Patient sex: M
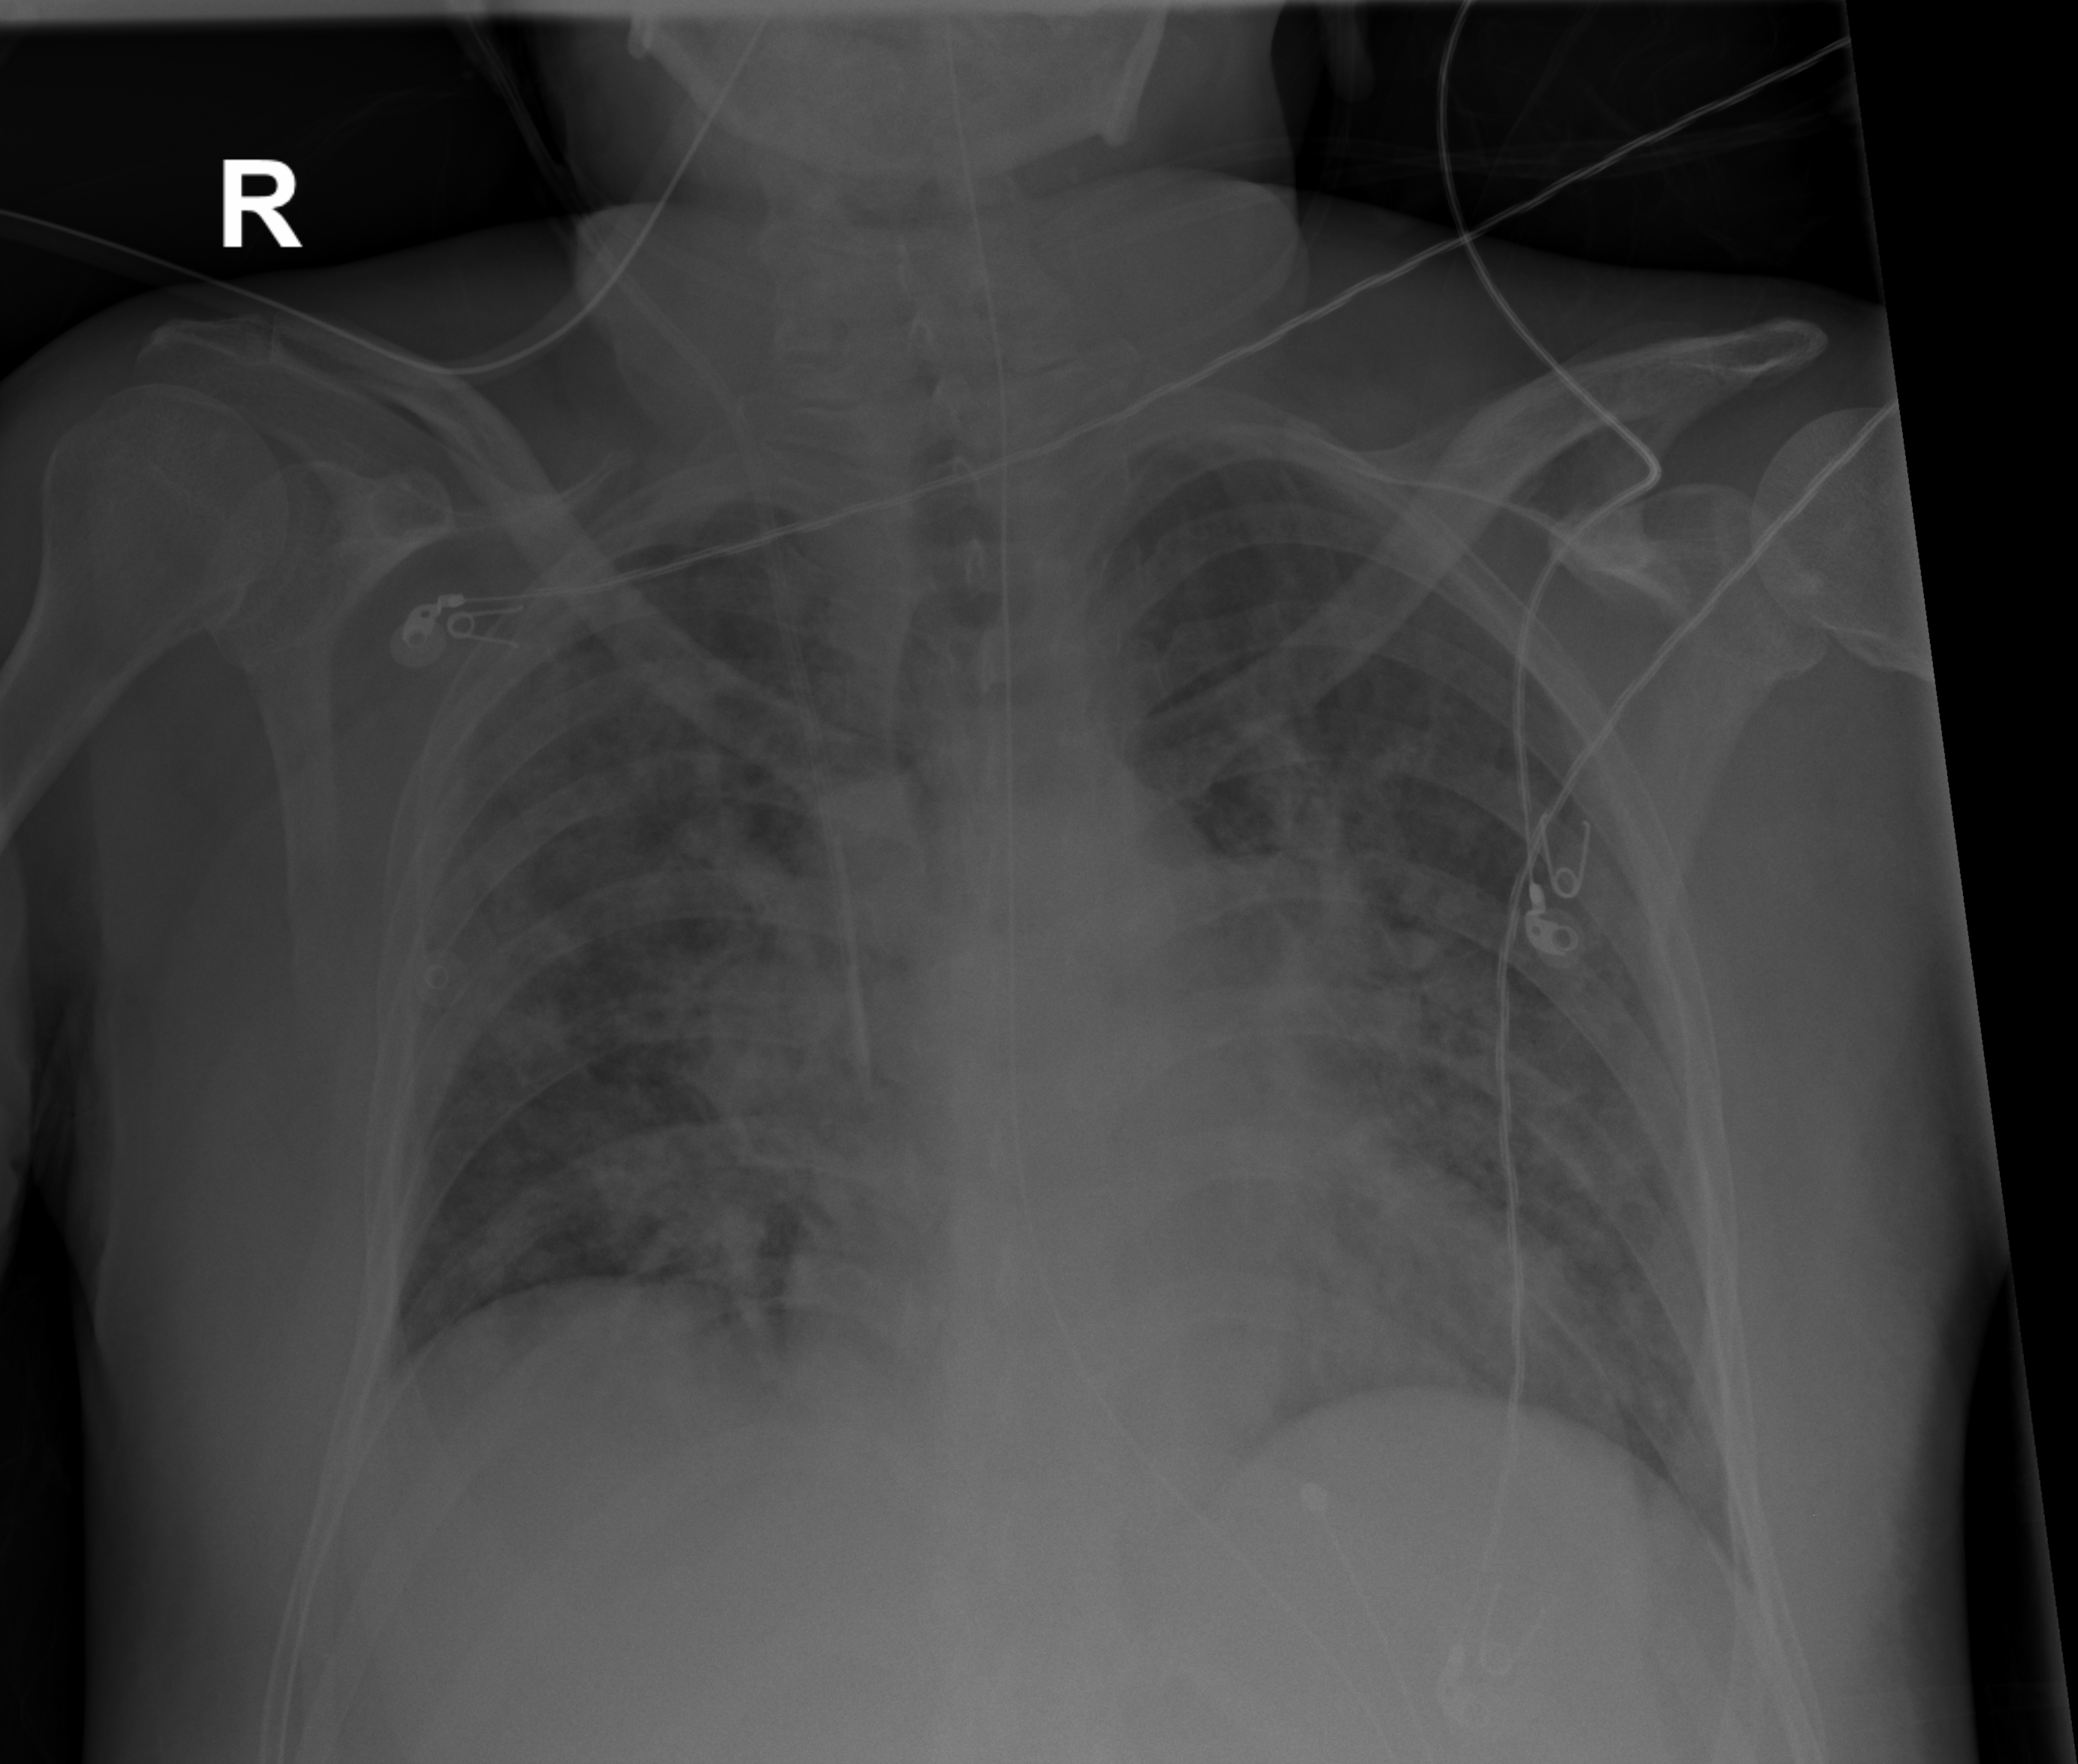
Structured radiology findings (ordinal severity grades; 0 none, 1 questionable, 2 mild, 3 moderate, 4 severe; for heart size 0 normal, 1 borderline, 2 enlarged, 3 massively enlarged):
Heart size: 0
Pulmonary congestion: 3
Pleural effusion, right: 1
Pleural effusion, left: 1
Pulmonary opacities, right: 3
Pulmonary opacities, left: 3
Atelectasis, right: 0
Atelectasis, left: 0